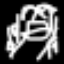
Label: square